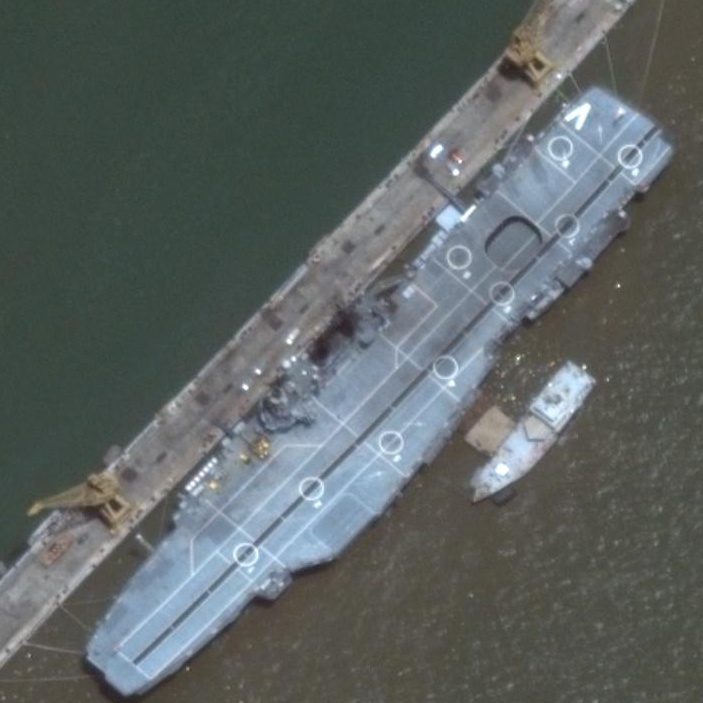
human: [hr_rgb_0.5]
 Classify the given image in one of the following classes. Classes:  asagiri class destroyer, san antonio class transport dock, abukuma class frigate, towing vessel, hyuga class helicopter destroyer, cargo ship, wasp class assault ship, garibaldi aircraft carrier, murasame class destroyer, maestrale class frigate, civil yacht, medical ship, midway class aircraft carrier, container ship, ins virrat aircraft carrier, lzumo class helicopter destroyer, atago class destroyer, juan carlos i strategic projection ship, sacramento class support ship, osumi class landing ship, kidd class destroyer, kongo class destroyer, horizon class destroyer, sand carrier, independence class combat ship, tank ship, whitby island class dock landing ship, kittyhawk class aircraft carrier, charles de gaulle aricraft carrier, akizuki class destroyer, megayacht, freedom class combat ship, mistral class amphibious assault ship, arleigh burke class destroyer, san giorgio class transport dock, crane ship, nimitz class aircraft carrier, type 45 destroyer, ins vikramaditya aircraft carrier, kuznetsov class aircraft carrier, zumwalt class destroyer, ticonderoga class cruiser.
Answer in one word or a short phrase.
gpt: INS Virrat aircraft carrier